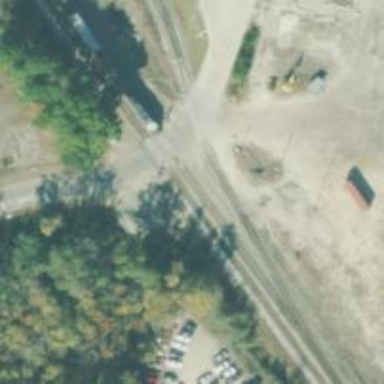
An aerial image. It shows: Level crossing on the railway with lights.